Question: Lately I'm pulling my hair out because of this. I'm still a rookie iOS Developer therefore a simple solution would be appreciated.
I have a UIPageViewController with three views, the middle view is a UITableView which i populate with data programmatically and try to make a layout like a grid. When the UITableView has too many data the information gets outside of the screen.

I've tried to disable auto layout and add the UITableView to a UIScrollView, enabling the UITableView to scroll horizontal. I've managed to do that but somehow the interaction is messy and most of the times when trying to horizontal scroll the table it catches the UIPageViewController interaction. Also the vertical scroll of the table does not respond well too.
Is there a known solution for this situation?
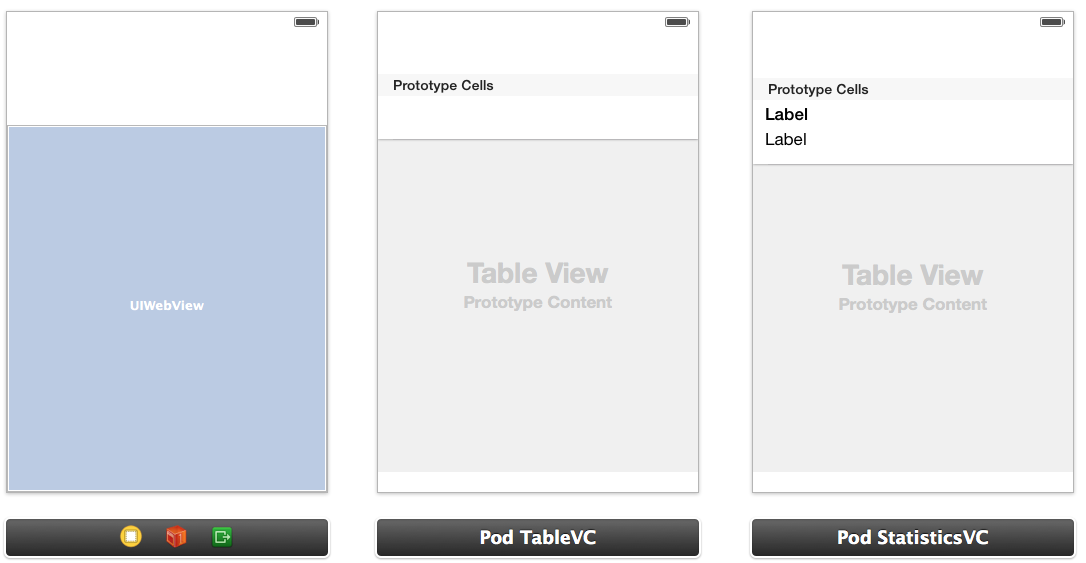
Answer: After testing a few things I ended up with a acceptable solution using autolayout.
So first I added a UIScrollView and added the UITableView inside the UIScrollView.
I've enabled the Paging and disabled the Bounce Horizontally in the UIScrollView.
In the UITableView I've basically disabled everything relative to bouncing paging and scrolling.
Since the data is being populated programmatically to be some sort of a grid I have to know the total width of the longest row for that I've created a few methods to calculate the maximum width and arrange the labels.
I also created constraints for the table Width and Height which I calculate and update after all the calculations are done.
'''
-(void) ArrangeTable
{
for (int i= 0; i < [arrayTable count]; i++) {
for (int j=0; j< [[arrayTable objectAtIndex:i ] count]; j++) {
UILabel * nameLabel = [[UILabel alloc] initWithFrame:CGRectMake(0, 8.0, 95.0, 30.0)];
[nameLabel setText:[NSString stringWithFormat:@"%@",[[arrayTable objectAtIndex:i] objectAtIndex:j]]];
[nameLabel sizeToFit];
float widthIs = [nameLabel.text
boundingRectWithSize:nameLabel.frame.size
options:NSStringDrawingUsesLineFragmentOrigin
attributes:@{ NSFontAttributeName:nameLabel.font }
context:nil].size.width;
[self alignLabels:j currentWidth:[NSNumber numberWithFloat: widthIs]];
}
}
}
-(void) alignLabels:(int)colNumber currentWidth:(NSNumber*)labelWidth
{
if(colNumber >= [arrayLabelWidth count])
{
//Insert without position
[arrayLabelWidth addObject:labelWidth];
}else if ([labelWidth floatValue] > [[arrayLabelWidth objectAtIndex:colNumber] floatValue] )
{
[arrayLabelWidth replaceObjectAtIndex:colNumber withObject:labelWidth];
}
}
-(void) setMaxRowWidth
{
float widthTV =[[arrayLabelWidth valueForKeyPath:@"@sum.self"] floatValue] + ([arrayLabelWidth count]) * 10;
CGRect screenRect = [[UIScreen mainScreen] bounds];
float heightTV = [self tableViewHeight];
if(widthTV > screenRect.size.width)
{
tvWidth.constant = widthTV;
//svWidth.constant = valueTV;
}else{
if (UIDeviceOrientationIsPortrait(self.interfaceOrientation)){
//DO Portrait
tvWidth.constant = screenRect.size.width;
}else{
//DO Landscape
float calc = screenRect.size.width - self.view.frame.size.width;
tvWidth.constant = screenRect.size.width - calc;
}
}
tvHeight.constant = heightTV;
}
- (CGFloat)tableViewHeight
{
[tablePod layoutIfNeeded];
return [tablePod contentSize].height;
}
'''